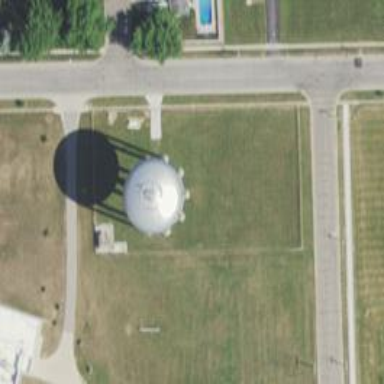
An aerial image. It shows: Water tower that is man-made.